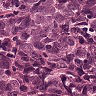
Metastatic tissue present: yes